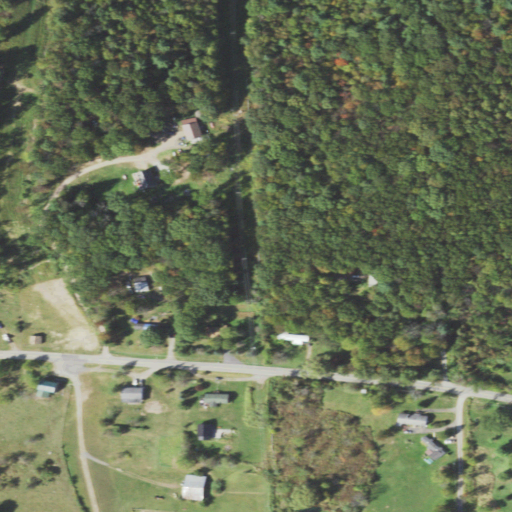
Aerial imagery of mountain in Pennsylvania named Greenwood Hill containing deciduous forest, pasture, open development, mixed forest, evergreen forest, low intensity development, and medium intensity development